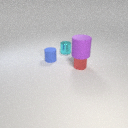
small red metal cylinder in front of small cyan metal cylinder